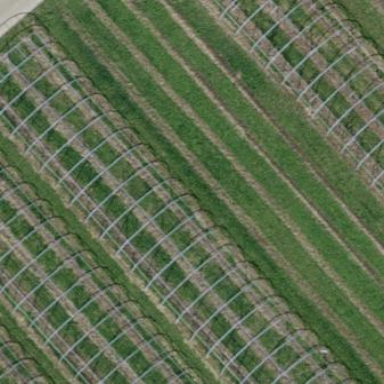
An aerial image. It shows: Orchard.